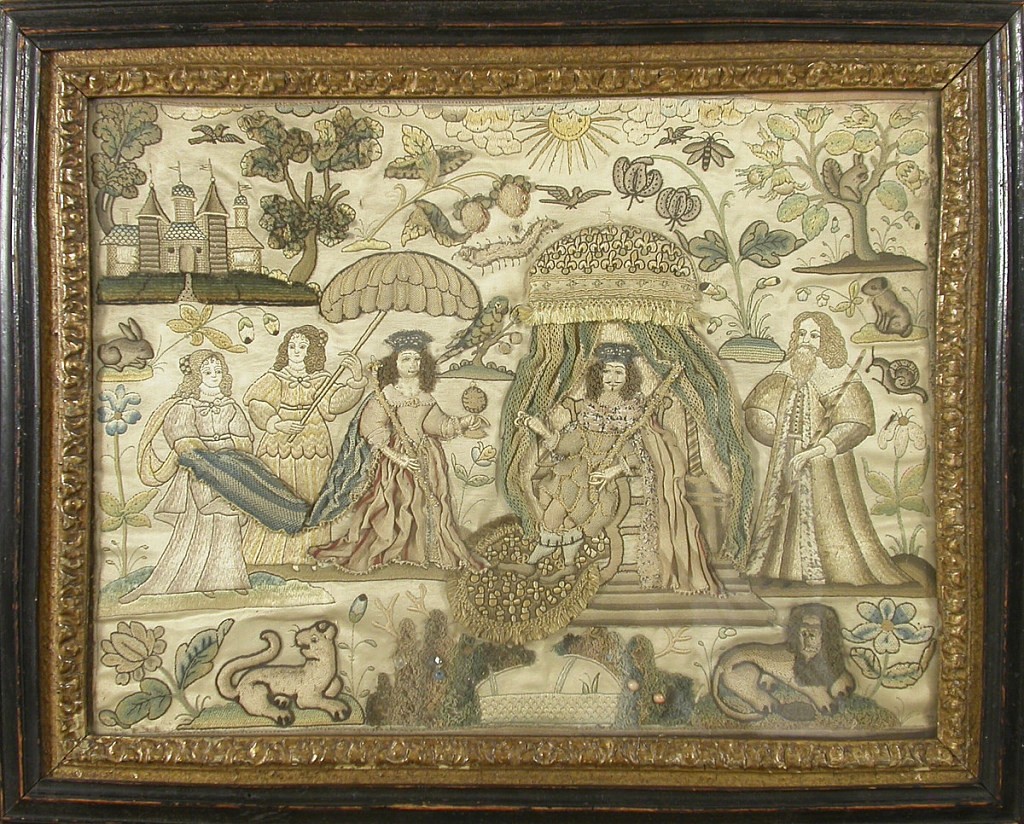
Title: Embroidered picture
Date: mid- 17th century
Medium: silk, beads, pearls Technique: embroidered in long and short buttonhole, counted satin, and couching stitches, with French knots, on satin weave
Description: Stumpwork picture showing a King and Queen (perhaps Charles I and Henrietta Maria) with attendants. Background has a castle, fish pond, leopard, lion, small animals and insects, birds and flowering sprays.